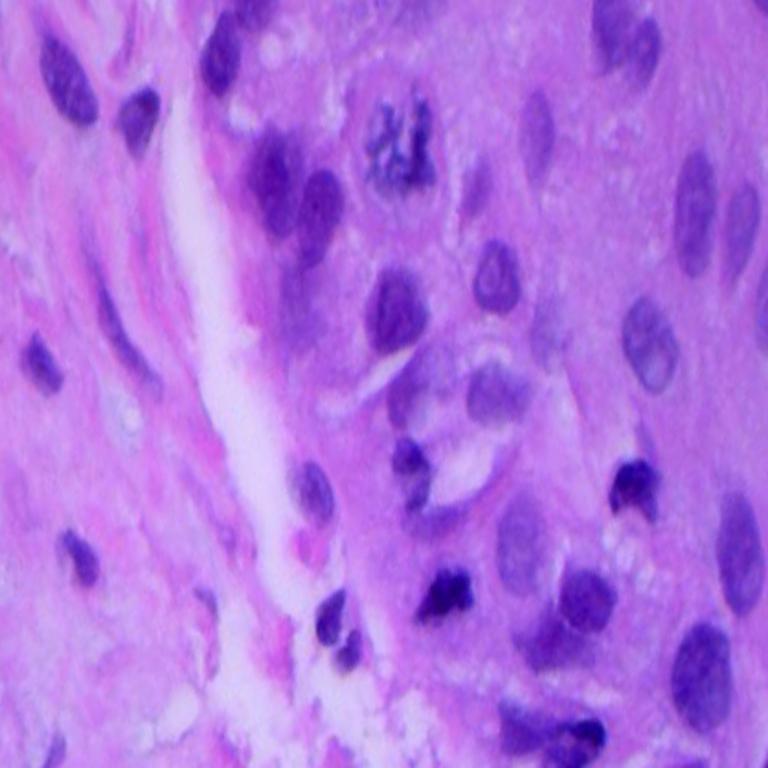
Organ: lung
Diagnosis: squamous carcinomas